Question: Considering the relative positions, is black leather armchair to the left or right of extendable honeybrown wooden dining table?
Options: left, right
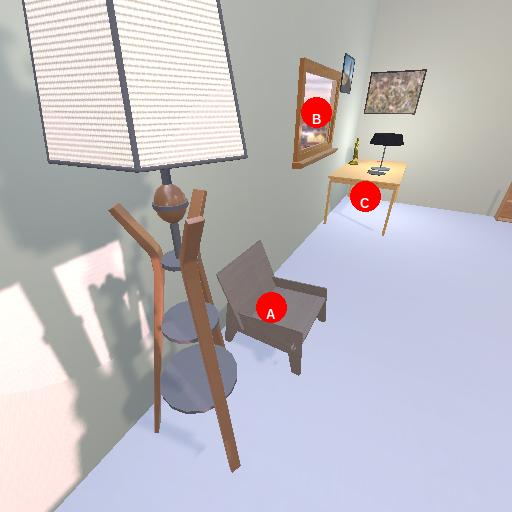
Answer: left